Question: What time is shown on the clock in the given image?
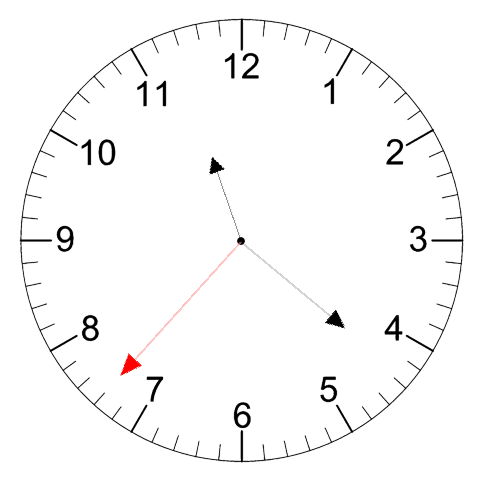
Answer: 11:21:37